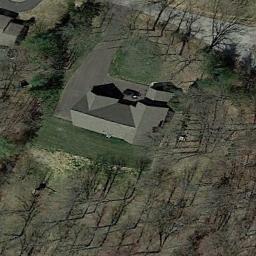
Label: sparse_residential